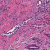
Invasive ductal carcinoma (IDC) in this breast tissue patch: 0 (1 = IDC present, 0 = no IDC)